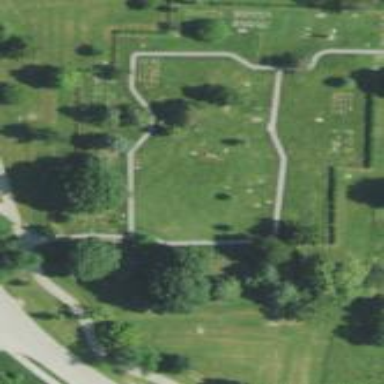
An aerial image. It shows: Cemetery.